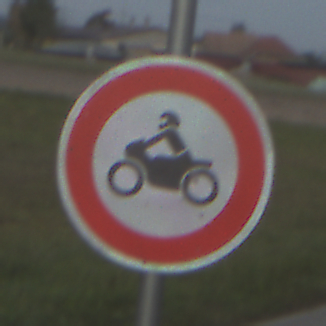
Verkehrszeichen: VerbotKraftraeder
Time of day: SunriseSunset
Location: Outdoor (Nature)
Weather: PartlyCloudy
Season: NotSpecified
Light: Natural